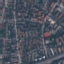
Label: Residential